Chest X-ray:
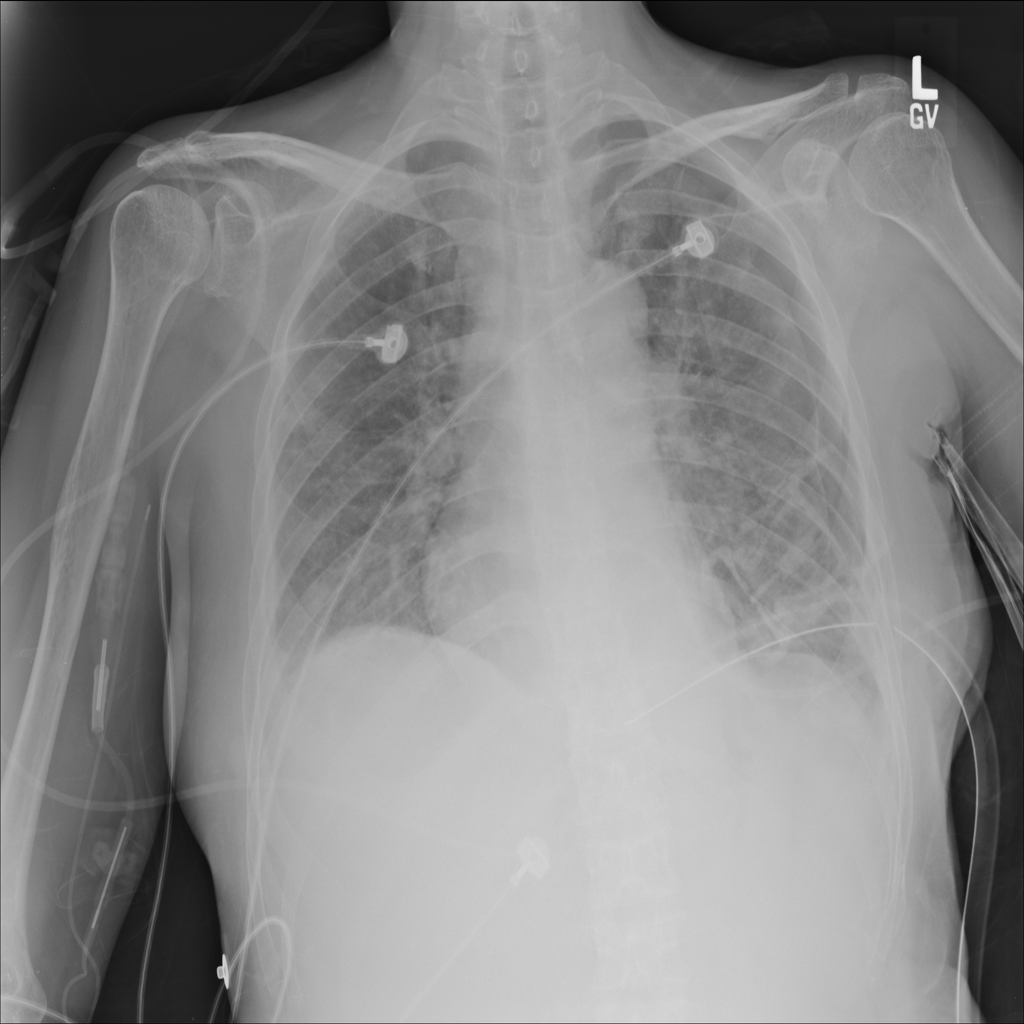
Findings: Pneumothorax, Consolidation, Effusion
No abnormal finding: no